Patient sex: F
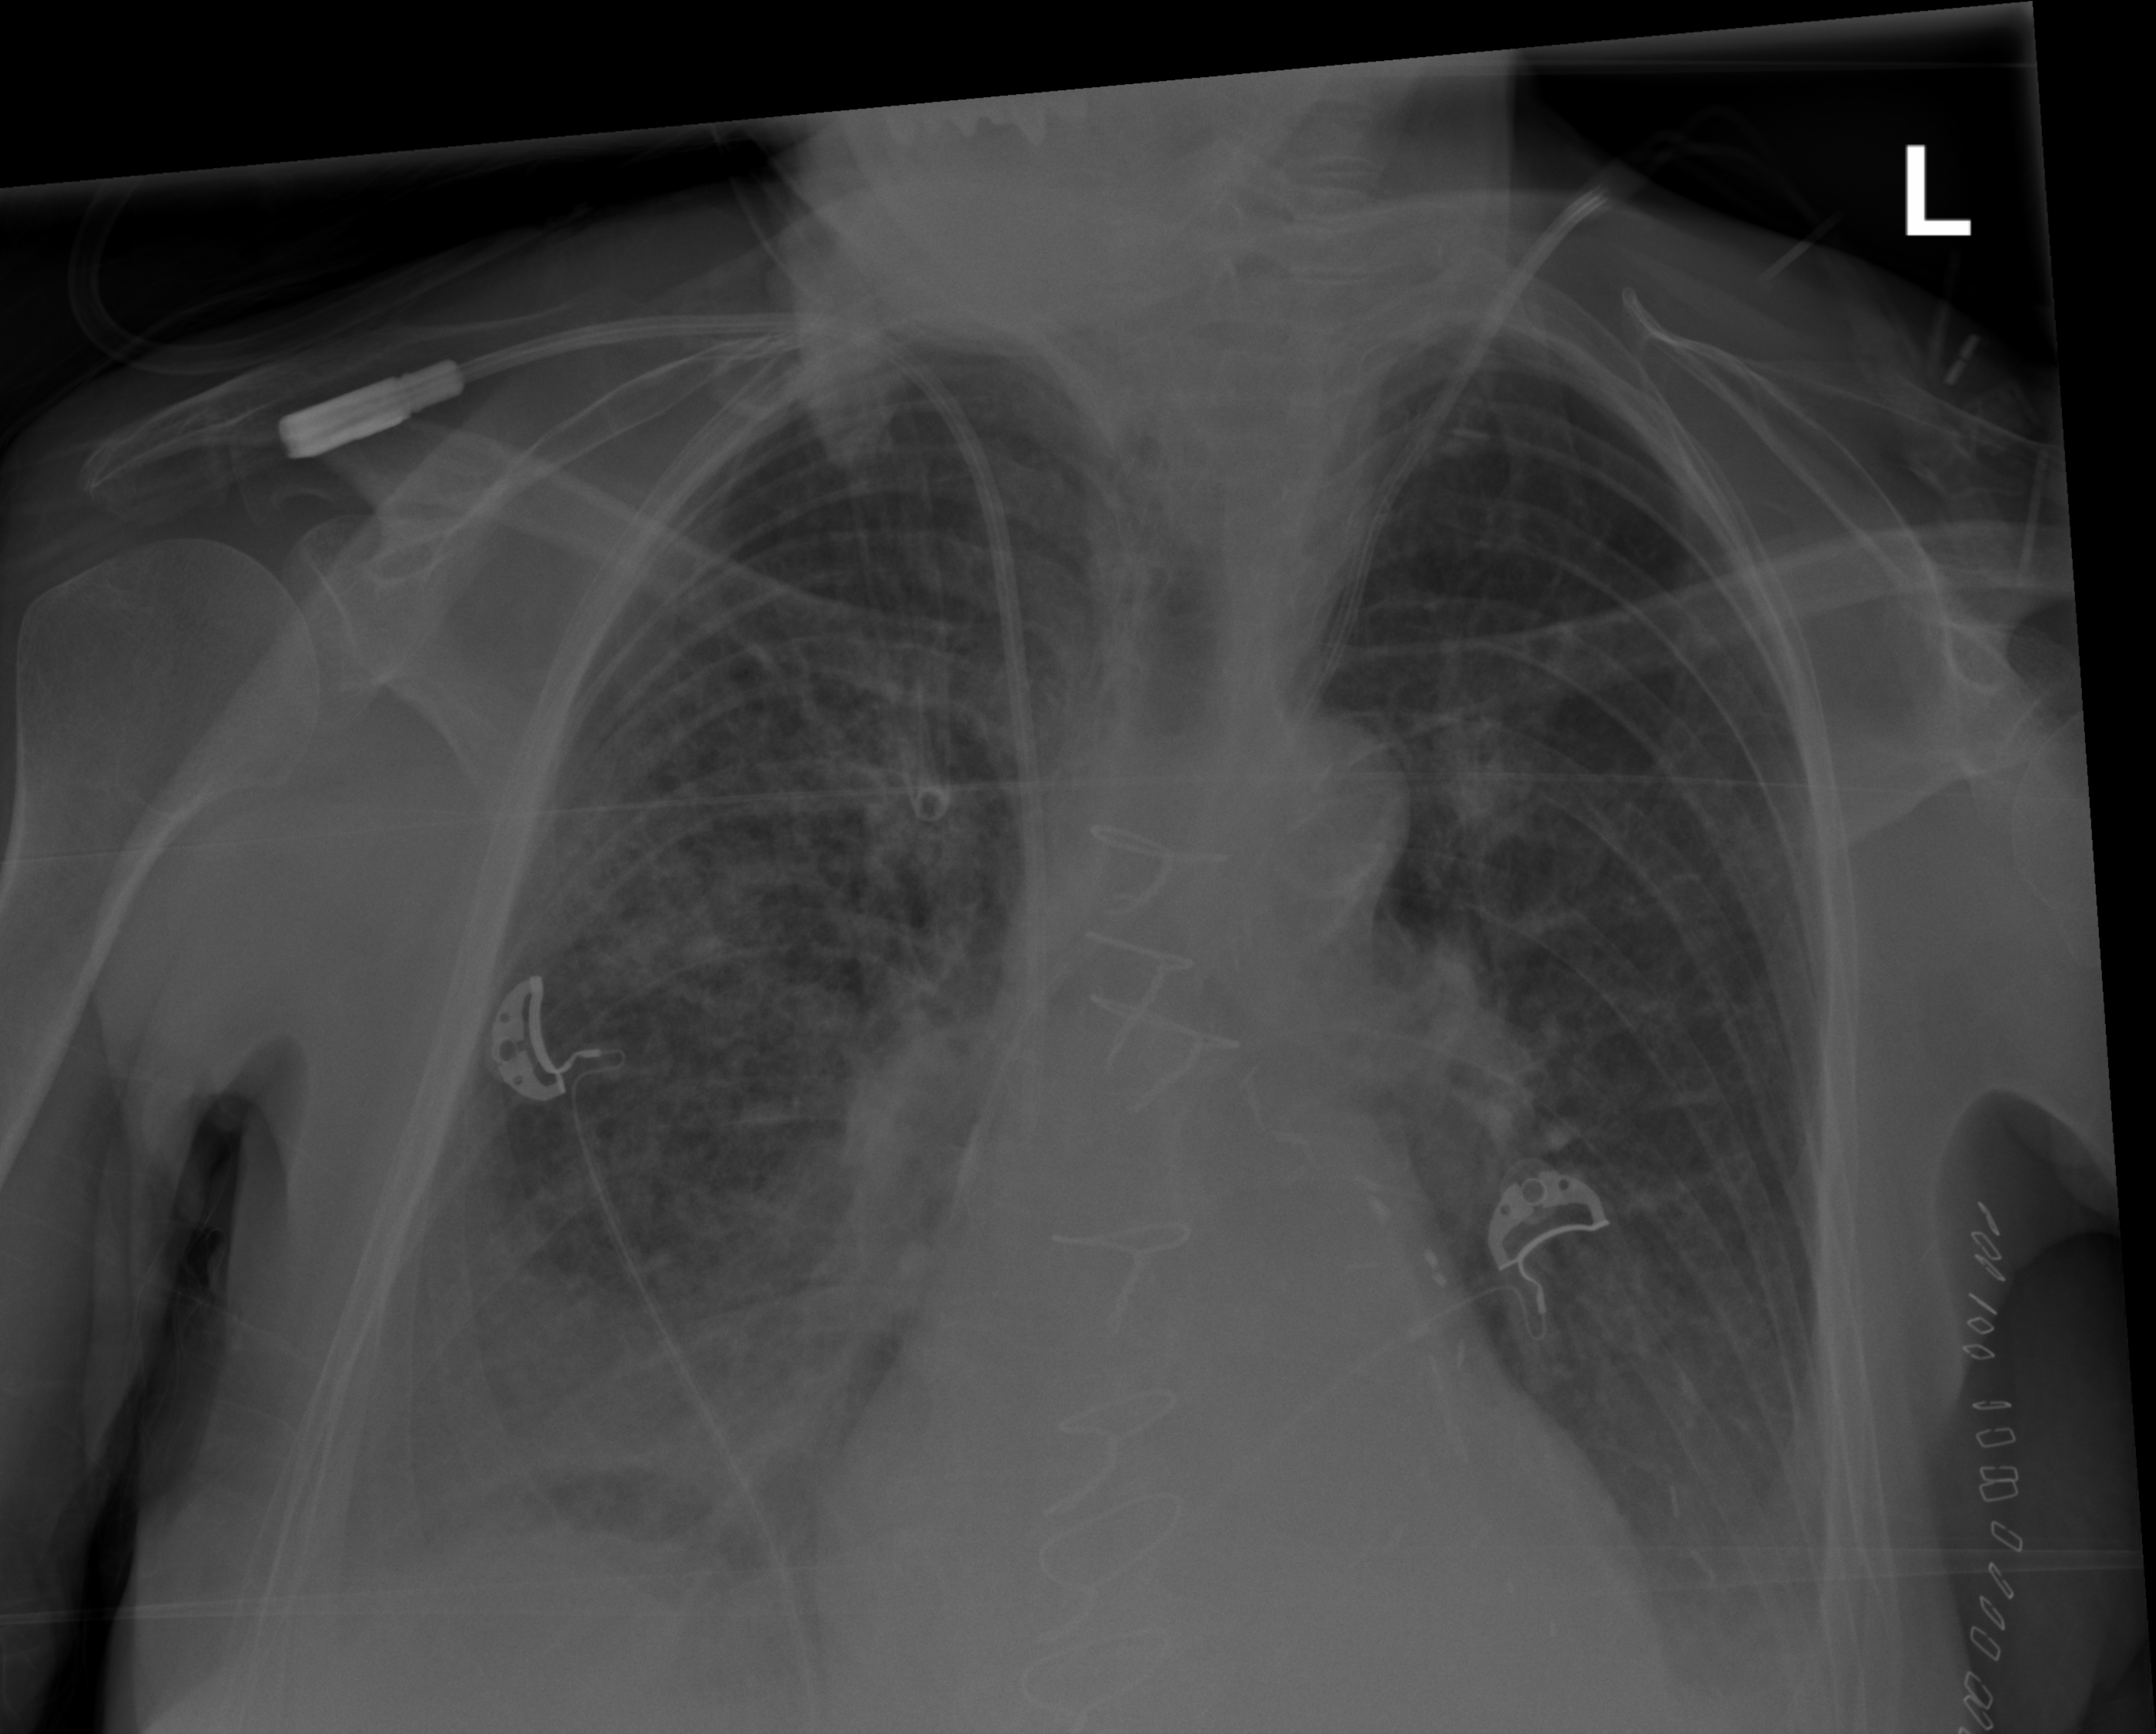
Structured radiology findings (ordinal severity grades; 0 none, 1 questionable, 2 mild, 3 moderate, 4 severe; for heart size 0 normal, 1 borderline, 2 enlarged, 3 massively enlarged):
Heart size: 0
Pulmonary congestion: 2
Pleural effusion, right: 3
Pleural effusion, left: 2
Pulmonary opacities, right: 3
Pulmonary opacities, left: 2
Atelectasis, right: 3
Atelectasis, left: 2